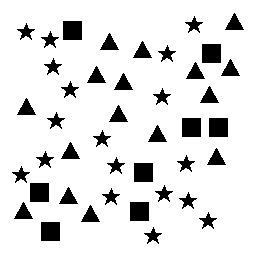
Squares: 8
Triangles: 16
Stars: 18
Total shapes: 42